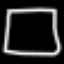
Label: square